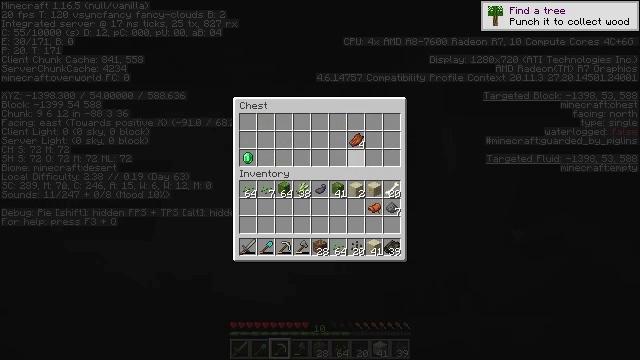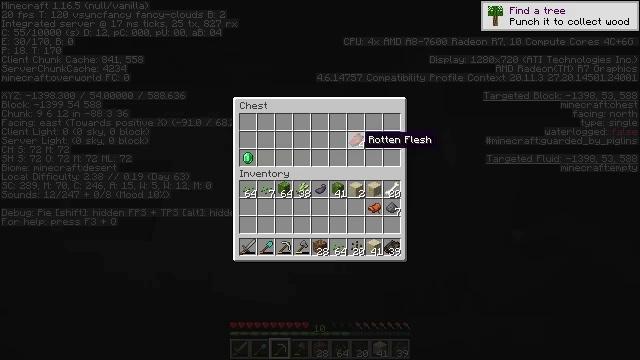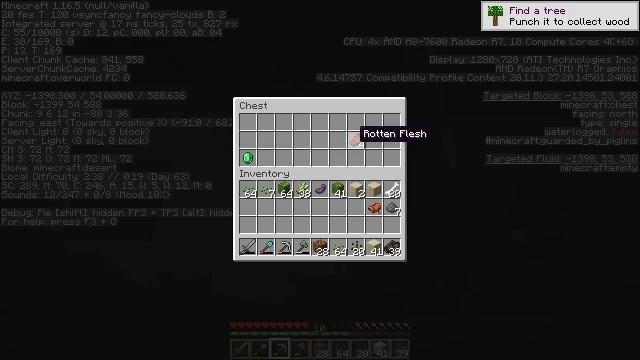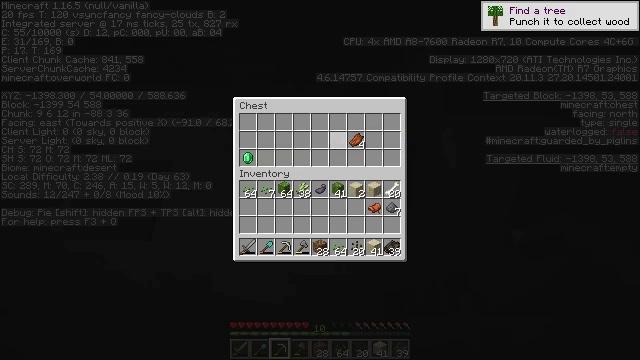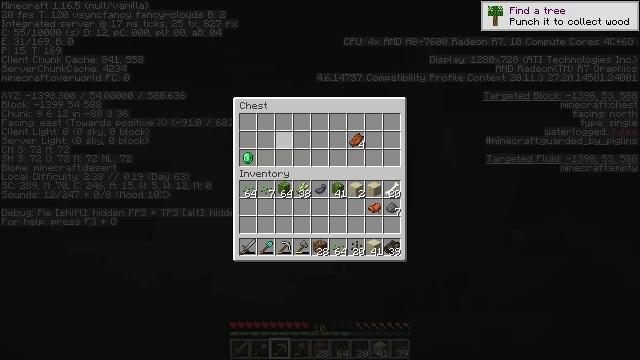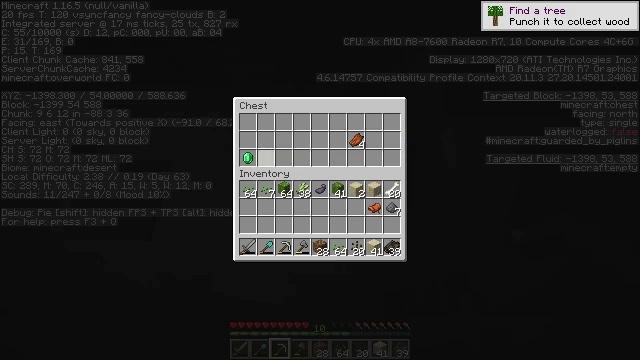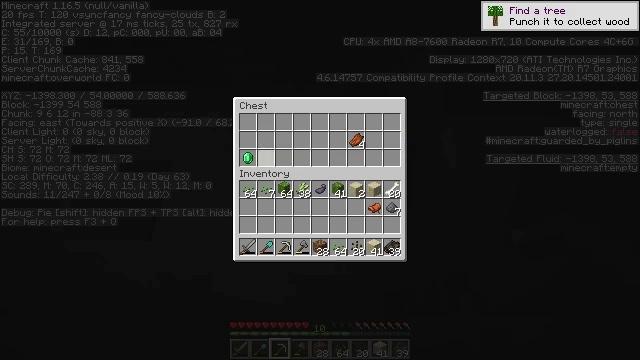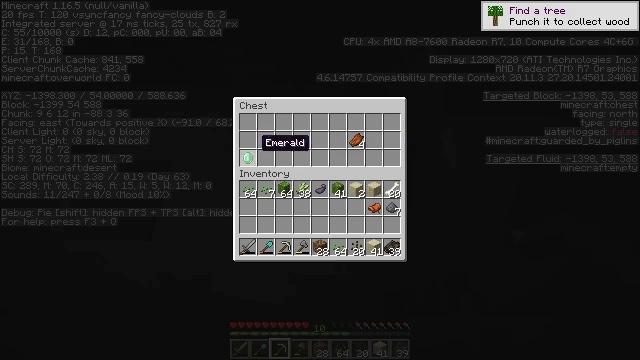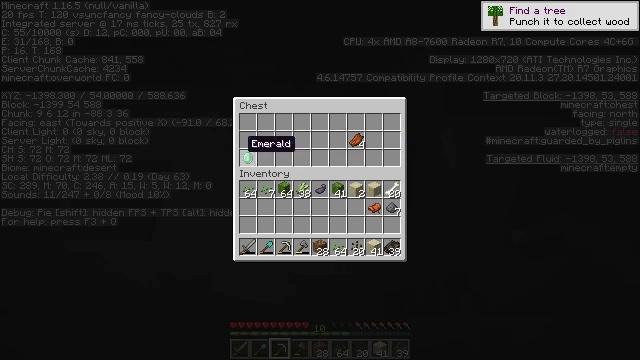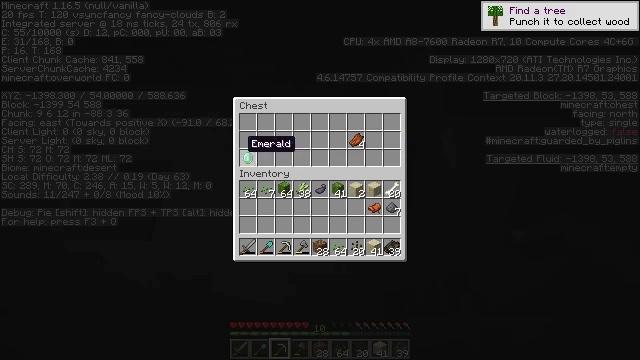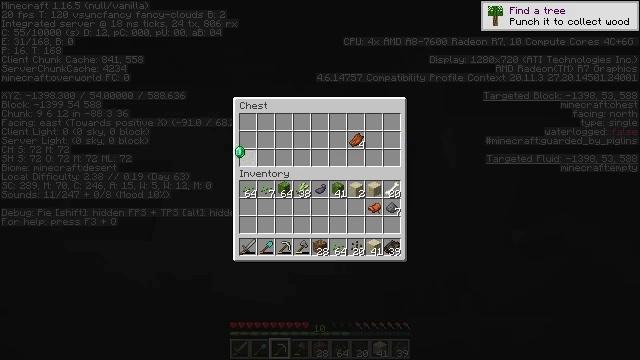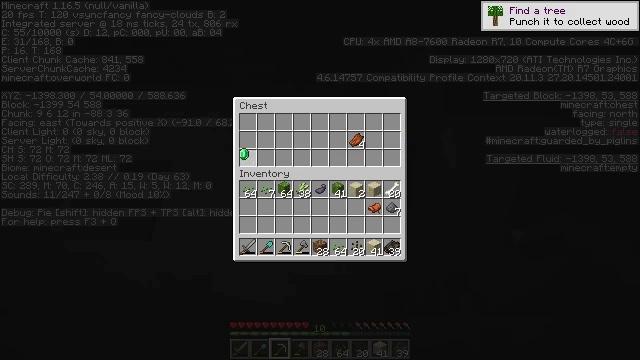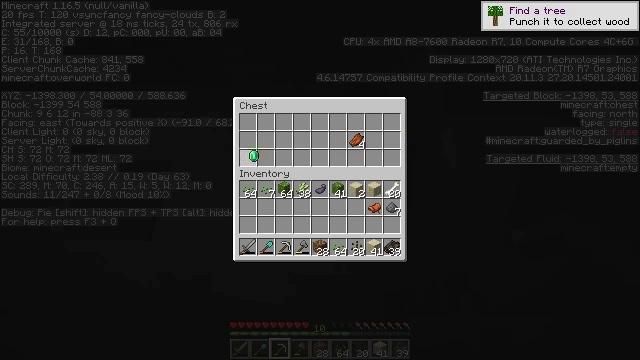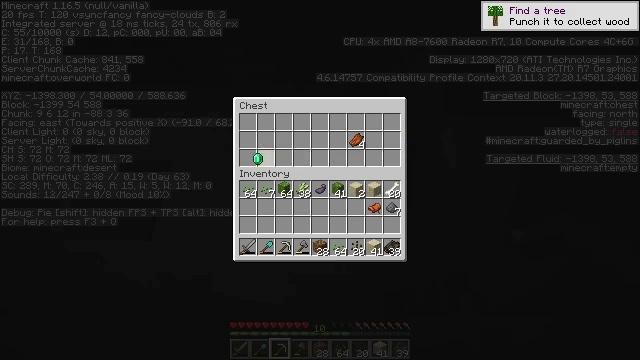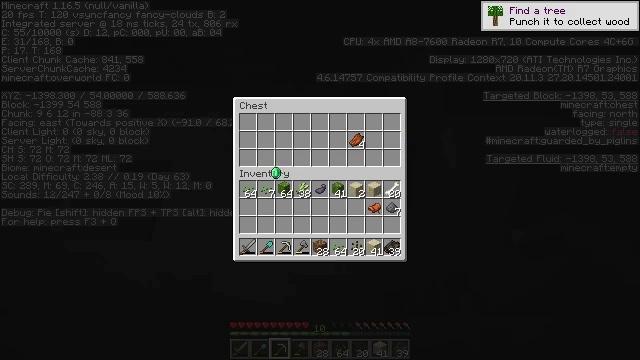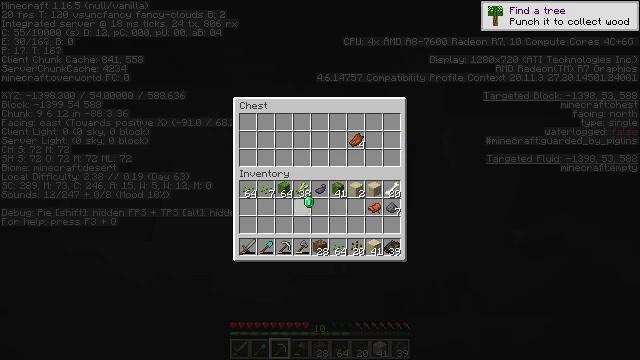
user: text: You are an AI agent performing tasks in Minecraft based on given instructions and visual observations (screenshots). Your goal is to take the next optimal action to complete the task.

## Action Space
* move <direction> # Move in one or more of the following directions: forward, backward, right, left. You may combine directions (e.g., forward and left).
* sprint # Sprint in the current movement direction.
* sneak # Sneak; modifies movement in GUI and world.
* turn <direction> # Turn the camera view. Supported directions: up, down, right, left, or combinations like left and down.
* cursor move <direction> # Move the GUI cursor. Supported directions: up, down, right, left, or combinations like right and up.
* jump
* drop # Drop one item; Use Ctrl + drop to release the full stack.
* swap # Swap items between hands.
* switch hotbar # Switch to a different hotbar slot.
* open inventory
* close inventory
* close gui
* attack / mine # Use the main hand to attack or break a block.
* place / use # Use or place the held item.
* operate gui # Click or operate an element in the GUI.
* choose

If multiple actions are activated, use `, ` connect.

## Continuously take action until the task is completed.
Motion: motion action
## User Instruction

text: Collect chiseled sandstone from an ancient structure.
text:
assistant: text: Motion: no_op
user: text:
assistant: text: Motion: no_op
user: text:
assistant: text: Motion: turn left
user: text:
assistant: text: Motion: turn left
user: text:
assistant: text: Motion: turn left
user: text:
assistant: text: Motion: no_op
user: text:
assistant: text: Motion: turn left
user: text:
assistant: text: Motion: turn left
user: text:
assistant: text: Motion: no_op
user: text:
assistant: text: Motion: attack / mine
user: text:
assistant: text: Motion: attack / mine
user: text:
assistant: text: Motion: turn right, attack / mine
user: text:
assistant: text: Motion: no_op
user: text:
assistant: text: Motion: turn right and down
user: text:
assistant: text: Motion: turn right and down
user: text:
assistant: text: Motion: turn right and down
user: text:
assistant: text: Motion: turn right
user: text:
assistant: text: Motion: no_op
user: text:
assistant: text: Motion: no_op
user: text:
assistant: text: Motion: no_op
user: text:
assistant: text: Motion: no_op
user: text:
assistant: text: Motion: no_op
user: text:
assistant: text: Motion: no_op
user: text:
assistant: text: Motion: no_op
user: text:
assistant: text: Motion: attack / mine
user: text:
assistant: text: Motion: attack / mine
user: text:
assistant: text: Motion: attack / mine
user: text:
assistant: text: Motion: no_op
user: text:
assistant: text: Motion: no_op
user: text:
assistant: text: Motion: turn up